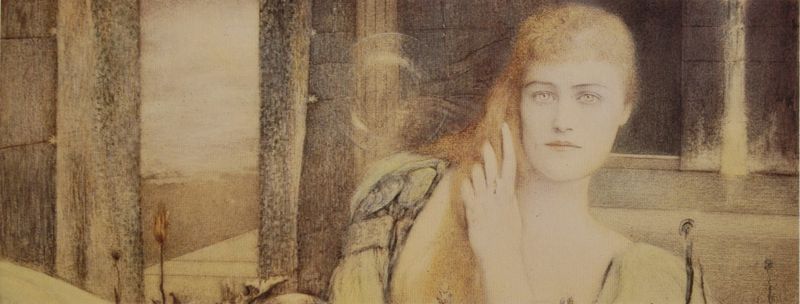
Titel: Près de la mer
Künstler: Fernand Khnopff
Standort: Bruxelles
Institution: (Privatbesitz)
Schlagwörter: blau, gemälde, hand, himmel, kopf, meer, schatten, wasser, weiß, wolken, gelb, landschaft, mädchen, ocker, blume, blumen, braun, brust, fenster, finger, frau, frisur, glas, grau, haar, hell, hintergrund, holz, kleid, licht, mund, nase, ohr, orange, pastell, stirn, symbol, säule, säulen, tür, zeichnung, zimmer, ausblick, blick, blüte, blüten, dame, eis, gebäude, haus, rose, rot, schleier, schloss, tuch, weg, beige, malerei, schleife, symbolismus, blond, jung, wand, architektur, augen, blass, gesicht, inkarnat, lang, mensch, stein, ärmel, bildnis, hals, portrait, porträt, schauen, gräser, halme, sonne, land, auge, gold, haare, interieur, person, pflanze, pflanzen, augenbrauen, dekollete, dekolletee, frontal, kinn, lippen, rosa, sanft, schulter, schultern, traurig, zart, kreis, pony, strand, wangen, fassade, pflaster, spiegelbild, heiß, trocken, dürre, mauer, nebel, latten, saal, sepia, querformat, dress, face, hair, jugendstil, modern, room, wall, woman, yellow, zeigefinger, zopf, detail, brauen, starr, muse, robe, plant, bretter, edel, teint, verträumt, transparent, klimt, ring, geheimnisvoll, leuchten, unscharf, offen, antike, porzellan, strahlen, ideal, traum, jugenstil, lilie, verschwommen, wood, schwertlilie, flower, mauern, romantisch, mystisch, durchsichtig, girl, rötlich, kühl, präraffaeliten, eyes, leicht, light, view, gesichtszüge, symbolik, filigran, illusion, mystik, khnopff, fantasie, expression, door, schimmernd, fesnter, idee, blase, holzbretter, holztür, music, art, draw, circle, eye, cabin, spalt, seifenblase, pale, redhead, misteriös, paint, verblasst, belgien, fernand khnopff, ame, surreal, fraud, knopff, beigew, knnopff, mujnd, rorange, stendel, eys, lond, arts, rothaarige schönheit, mune, full face, ladt, express, wikipedia